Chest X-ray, PA view. Patient: 53 years old, sex F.
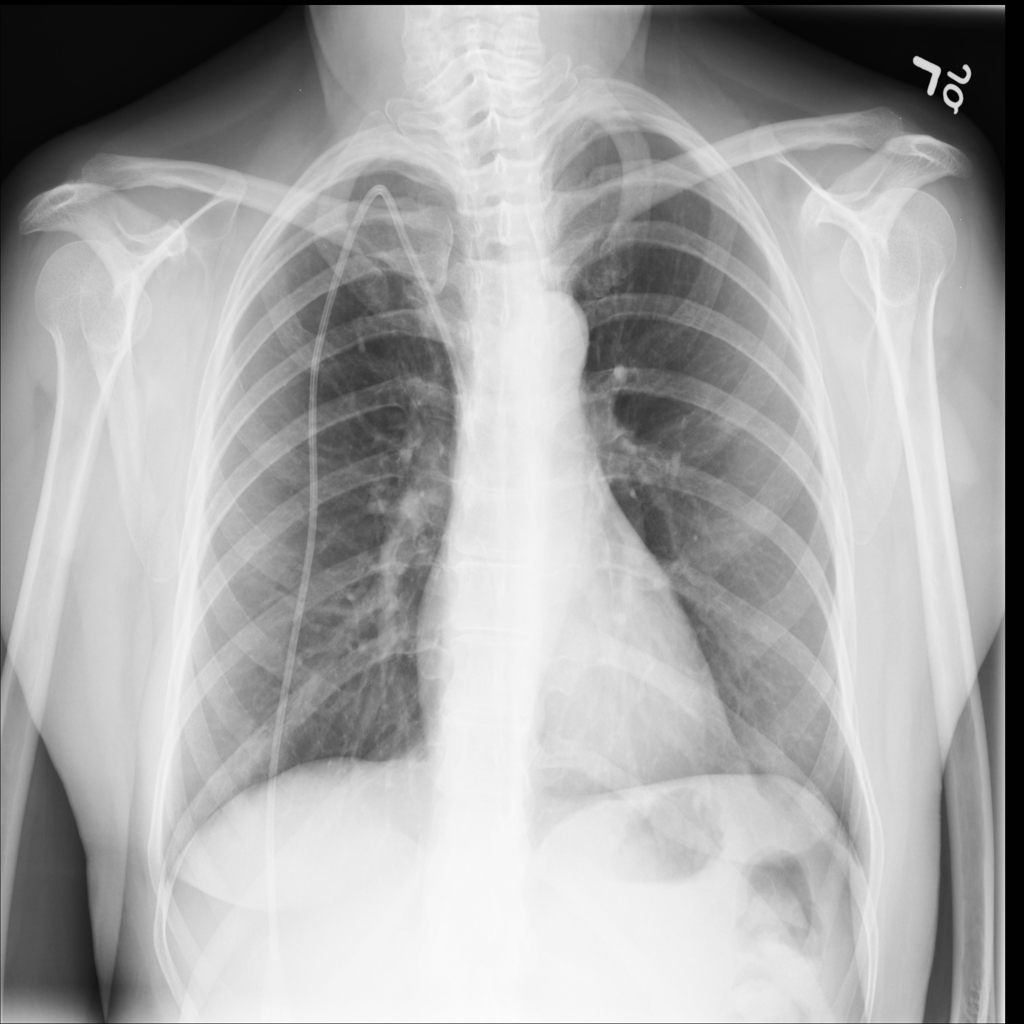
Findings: No Finding